Question: I am trying to create a table based on user input (actually two or three tables depending on the user input..) using Javascript, I am very much native to PHP and have already got this working in PHP, however i would like the user to be able to see the table before the query it. I found a script on here that partially did what I wanted and have attempted to edit it (I found it surprisingly similar to PHP) Basically it calculates the total amount of cells (ports) splits it by rows and columns, the "super" column is used if the user would like it to be split into multiple tables, which align next to each other, hence the div tag. Here's my JS:
'''
<html>
<head>
<script type="text/javascript">
function createTable()
{
var num_ports = document.getElementById('ports').value;
var num_super = document.getElementById('super').value;
var num_rows = document.getElementById('rows').value;
var num_cols = document.getElementById('cols').value;
var tbody = '';
var colStart = num_cols / num_super;
for( var i=0; i<num_super; i++){
var theader = '<div><table border="1">
';
for(u=1; u<=num_row; u++){
tbody += '<tr>';
for( var j=0; j<colStart; j++)
{
tbody += '<td>';
tbody += 'Cell ' + i + ',' + j;
tbody += '</td>'
}
tbody += '</tr>
';
}
var tfooter = '</table></div>';
document.getElementById('wrapper').innerHTML = theader + tbody + tfooter;
}
</script>
</head>
<body>
<form name="tablegen">
<label>Ports: <input type="text" name="ports" id="ports"/></label><br />
<label>Super Columns: <input type="text" name="super" id="super"/></label><br />
<label>Rows: <input type="text" name="rows" id="rows"/></label><br />
<label>Columns: <input type="text" name="cols" id="cols"/></label><br/>
<input name="generate" type="button" value="Create Table!" onclick='createTable();'/>
</form>
<div id="wrapper"></div>
</body>
</html>
'''
Here is what the final output looks like after it has been processed by PHP (ports:24, col:6, rows:2, super:2):

Here is a js fiddle that I threw together:
<URL>
Currently, when I click the button nothing happens, but, I suppose that is my first issue, but am I going about the setup correctly? Why wont the button run the function?
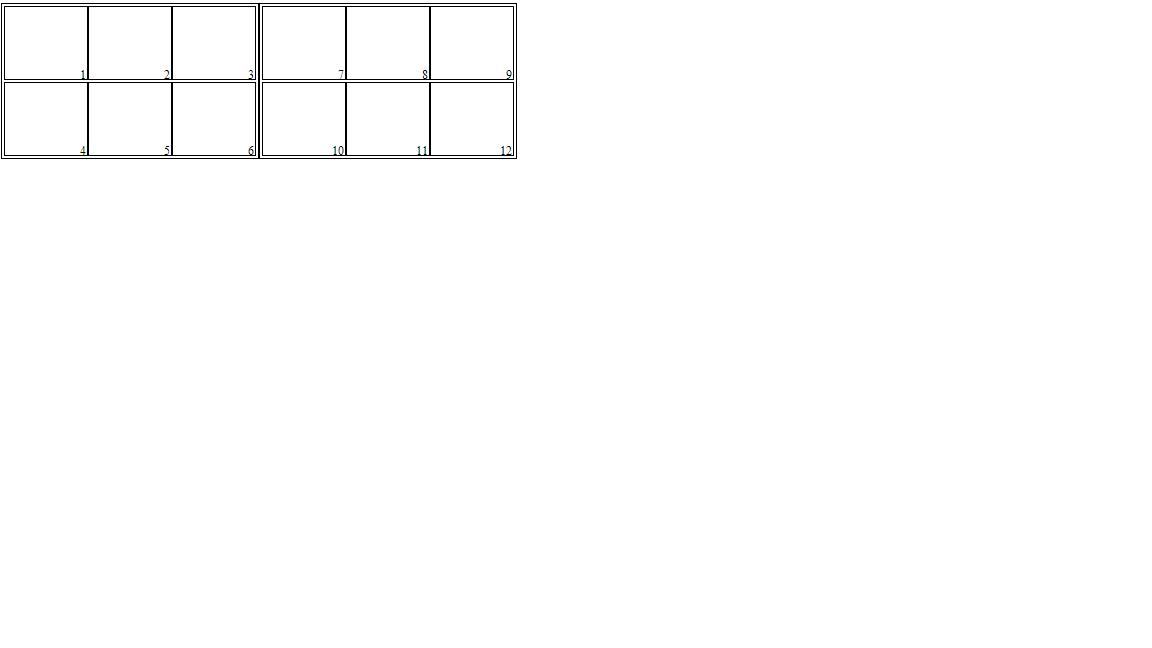
Answer: Two mistakes. One you didn't close the function bracket, ie a missing } at the end. The second is you used $row instead of the variable you created num_rows. For some reason it doesn't work in the fiddle, it does however work locally. The fiddle is saying the createTable function is undefined.
'''
function createTable()
{
var num_ports = document.getElementById('ports').value;
var num_super = document.getElementById('super').value;
var num_rows = document.getElementById('rows').value;
var num_cols = document.getElementById('cols').value;
var tbody = '';
var colStart = num_cols / num_super;
for( var i=0; i<num_super; i++){
var theader = '<div><table border="1">
';
for($u=1; $u<=num_rows; $u++){
tbody += '<tr>';
for( var j=0; j<colStart; j++)
{
tbody += '<td>';
tbody += 'Cell ' + i + ',' + j;
tbody += '</td>'
}
tbody += '</tr>
';
}
var tfooter = '</table></div>';
document.getElementById('wrapper').innerHTML = theader + tbody + tfooter;
}
}
'''